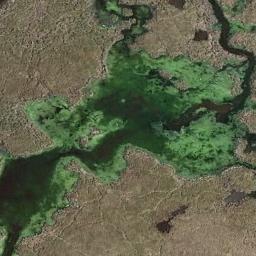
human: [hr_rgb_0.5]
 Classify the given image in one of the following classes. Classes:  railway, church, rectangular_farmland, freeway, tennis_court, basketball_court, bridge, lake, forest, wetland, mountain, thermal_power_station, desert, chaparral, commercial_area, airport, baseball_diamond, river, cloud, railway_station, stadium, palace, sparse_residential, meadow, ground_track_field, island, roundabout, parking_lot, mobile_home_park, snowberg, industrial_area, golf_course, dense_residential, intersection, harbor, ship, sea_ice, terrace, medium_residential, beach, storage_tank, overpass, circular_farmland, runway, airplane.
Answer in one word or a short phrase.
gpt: wetland